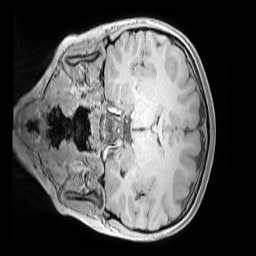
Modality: MP2RAGE
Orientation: coronal
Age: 9
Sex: female
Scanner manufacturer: siemens
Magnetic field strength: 3 T
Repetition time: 4 s
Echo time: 0.00303 s